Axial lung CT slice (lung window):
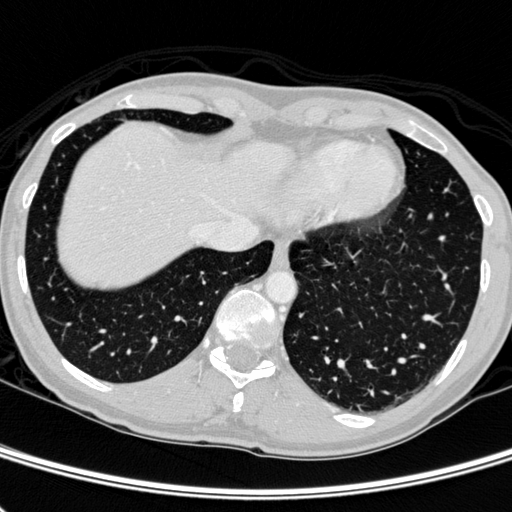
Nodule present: no